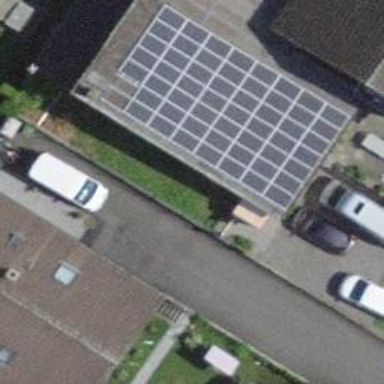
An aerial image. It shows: Solar power generator.